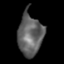
Tissue: skin
Cell type: Epithelial cells
Senescence score: 0.104
Nuclear area (px): 1027
Mean DAPI intensity: 96.298